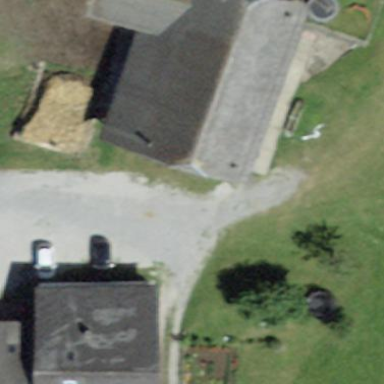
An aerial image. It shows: Farmyard area.